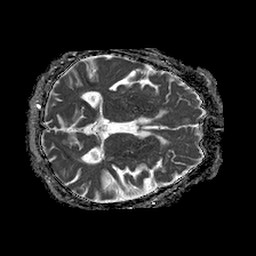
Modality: ADC
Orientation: axial
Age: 77
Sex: male
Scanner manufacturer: philips
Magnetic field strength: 1.5 T
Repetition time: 4.6 s
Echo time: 0.08631 s